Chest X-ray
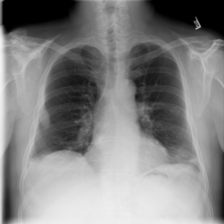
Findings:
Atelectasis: positive
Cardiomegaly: negative
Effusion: negative
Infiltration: negative
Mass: negative
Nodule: negative
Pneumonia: negative
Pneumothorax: negative
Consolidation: negative
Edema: negative
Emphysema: negative
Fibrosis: negative
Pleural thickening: negative
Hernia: negative